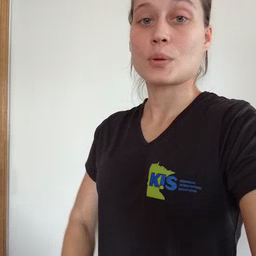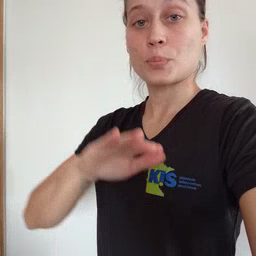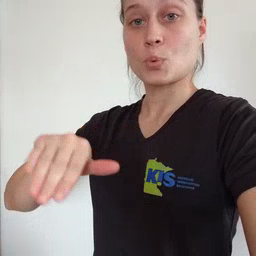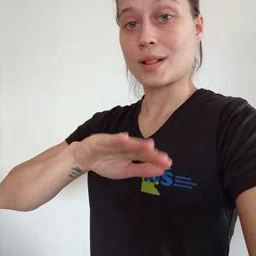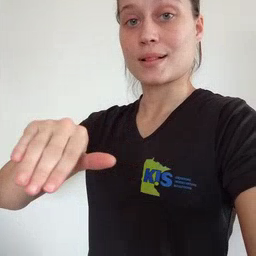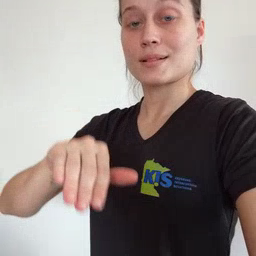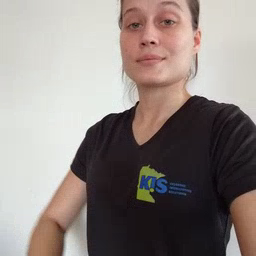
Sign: pool